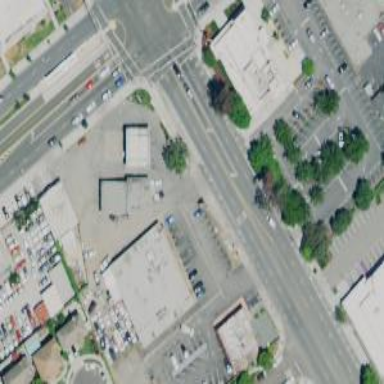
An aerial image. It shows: Convenience shop.